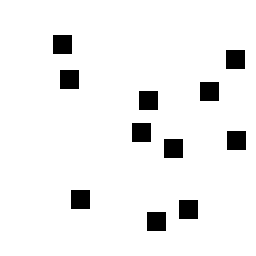
Squares: 11
Triangles: 0
Stars: 0
Total shapes: 11